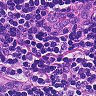
Metastatic tissue present: no